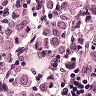
Metastatic tissue present: yes